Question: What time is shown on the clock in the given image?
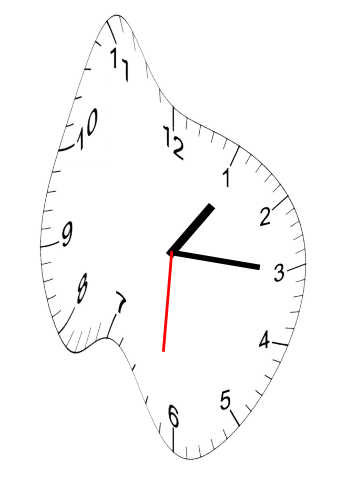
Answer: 01:15:31